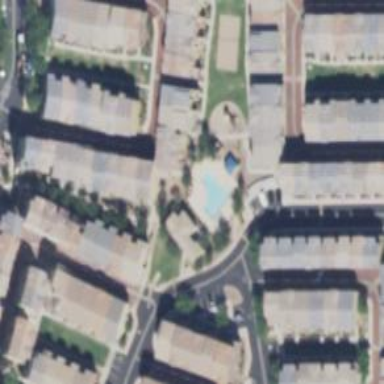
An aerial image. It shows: Swimming pool located in leisure land.